Question: How to do in single element removal as in multi in react-select?
The single element view should look like multi. in the sense with the delete button

'''
<Select
isMulti
name="colors"
options={colourOptions}
className="basic-multi-select"
classNamePrefix="select"
/>
'''
<URL>
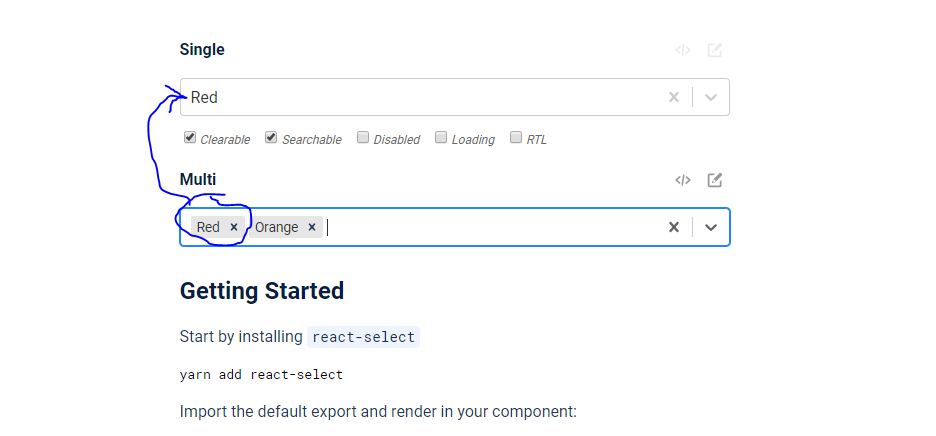
Answer: In 'react-select' you have 'styles' prop which can be used for styling,
'''
<Select
isClearable
defaultValue={options[0]}
options={options}
styles={customStyles}
/>
'''
And the 'styles' are,
'''
const customStyles = {
singleValue: styles => ({ ...styles,
color: '#f3f4f5',
backgroundColor: '#000',
padding: 5,
marginRight: 10,
borderRadius: 4,
// ...cross() //This will give you feel of multi select but clicking on this will not work
}),
clearIndicator: (base, state) => ({
...base,
cursor: 'pointer',
})
}
'''
For Clearing as 'multi-select', you can use 'isClearable' prop.
<URL>
---
Another way is, restricting 'multi-select' to select only '1'. For this you need to keep a copy of options in 'state' and pass options from state, and using 'onChange' you can restrict,
'''
<Select
isMulti
options={this.state.option}
onChange={values => this.handleSelectChange(values)}
/>
'''
And 'handleSelectChange' function should be,
'''
handleSelectChange = (value) =>{
if(value!==null){
if(value.length === 1){
this.setState({option: value})
}else{
this.setState({option: options}) //here options is original options
}
}else{
this.setState({option: options})
}
}
'''